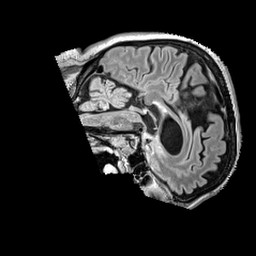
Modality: FLAIR
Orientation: sagittal
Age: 57
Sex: male
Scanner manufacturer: siemens
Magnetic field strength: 3 T
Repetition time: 5 s
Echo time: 0.387 s